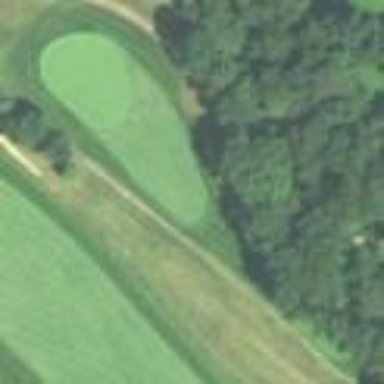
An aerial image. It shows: Rough area on grassy golf course.